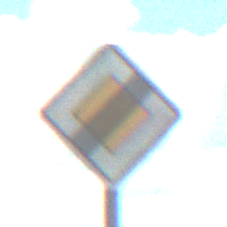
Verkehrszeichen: EndeVorfahrtsstrasse
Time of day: Midday
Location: Outdoor (Nature)
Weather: PartlyCloudy
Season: NotSpecified
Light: Natural